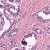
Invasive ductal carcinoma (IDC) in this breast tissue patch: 1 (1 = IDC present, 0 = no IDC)